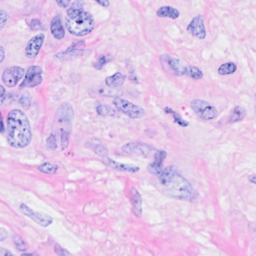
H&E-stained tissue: Breast